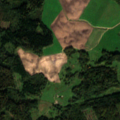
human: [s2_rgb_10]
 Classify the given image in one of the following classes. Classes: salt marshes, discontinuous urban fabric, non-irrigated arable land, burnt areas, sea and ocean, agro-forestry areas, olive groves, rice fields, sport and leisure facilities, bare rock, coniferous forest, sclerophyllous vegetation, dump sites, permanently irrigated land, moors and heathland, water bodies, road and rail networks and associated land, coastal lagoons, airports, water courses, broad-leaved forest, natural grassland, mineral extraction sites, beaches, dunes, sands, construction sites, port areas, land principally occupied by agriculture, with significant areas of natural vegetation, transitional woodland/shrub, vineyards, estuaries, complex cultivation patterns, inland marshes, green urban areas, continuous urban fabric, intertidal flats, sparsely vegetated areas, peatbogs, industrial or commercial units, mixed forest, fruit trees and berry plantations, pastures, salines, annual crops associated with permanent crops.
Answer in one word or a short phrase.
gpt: non-irrigated arable land, land principally occupied by agriculture, with significant areas of natural vegetation, mixed forest, transitional woodland/shrub